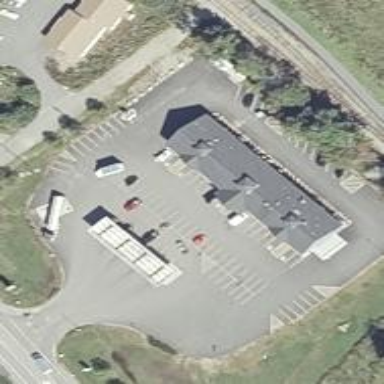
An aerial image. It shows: Convenience shop.